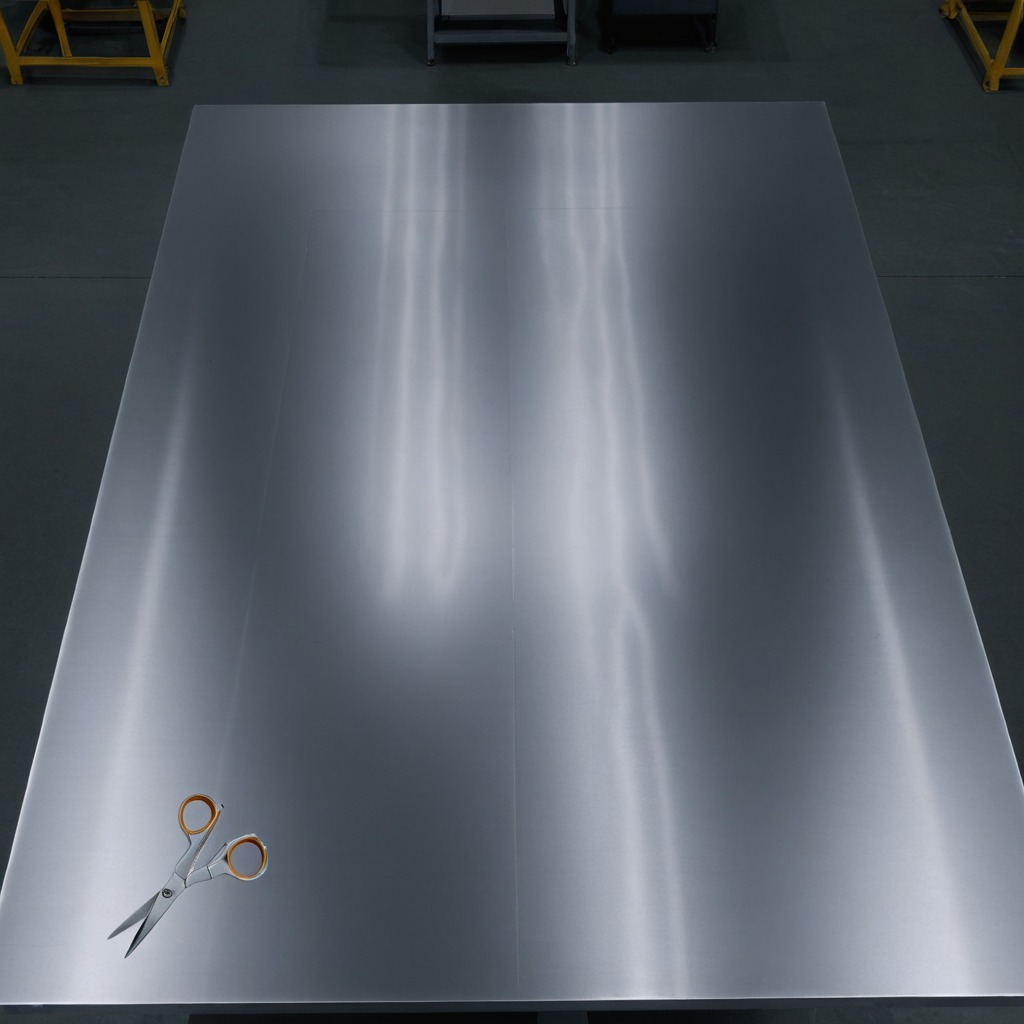
A scissor lies on the tabletop in the evening.